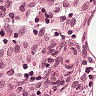
Metastatic tissue present: no